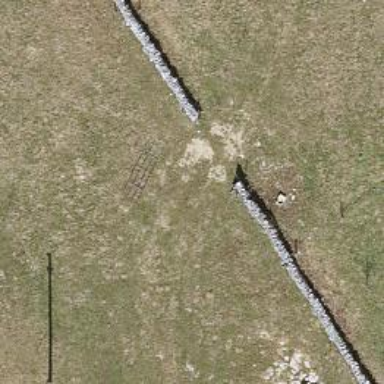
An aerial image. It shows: Gate.